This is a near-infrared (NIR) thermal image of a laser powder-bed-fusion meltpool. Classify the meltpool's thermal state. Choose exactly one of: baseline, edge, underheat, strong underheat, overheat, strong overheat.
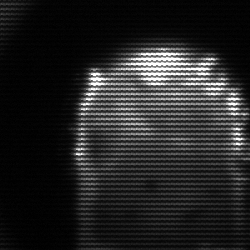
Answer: baseline